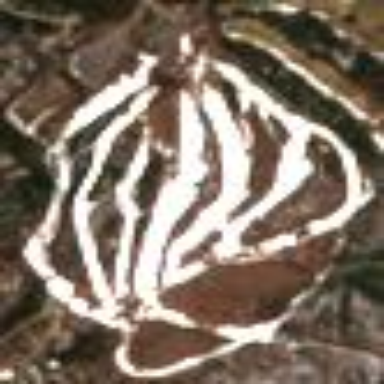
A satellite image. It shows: Area designated for winter sports.